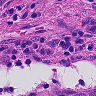
Metastatic tissue present: no